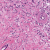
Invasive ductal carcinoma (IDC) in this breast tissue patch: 0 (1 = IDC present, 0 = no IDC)